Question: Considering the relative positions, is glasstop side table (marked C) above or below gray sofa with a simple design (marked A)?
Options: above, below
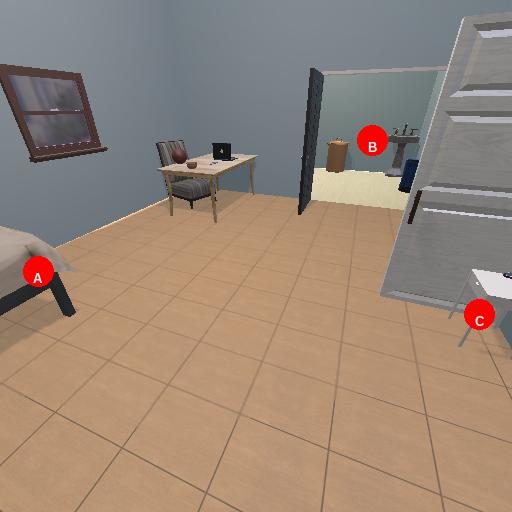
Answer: above